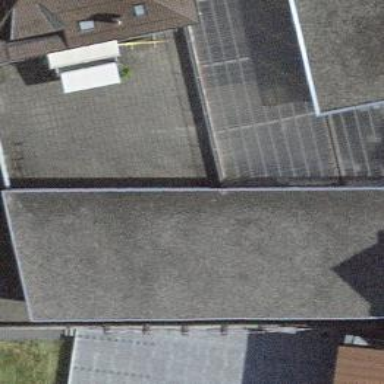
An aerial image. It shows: View of roof of building.